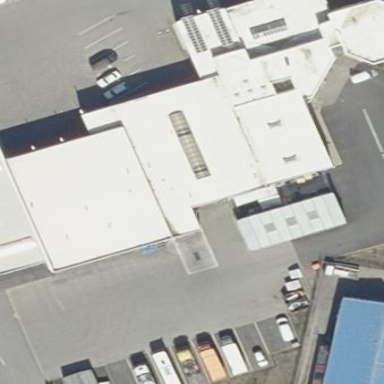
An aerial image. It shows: Commercial building housing car shop.